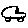
Label: car